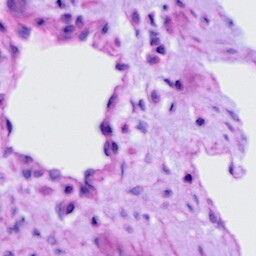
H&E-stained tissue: Cervix